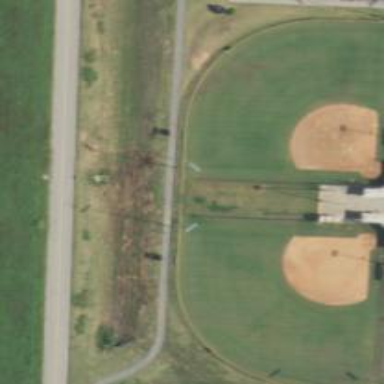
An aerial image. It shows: Baseball pitch for leisure and sports activities.